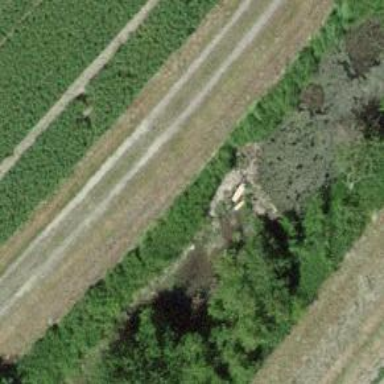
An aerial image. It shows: Brown bench in the vicinity.